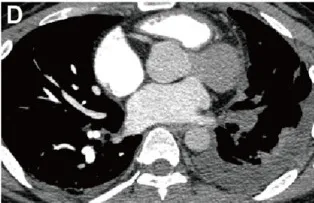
Pulmonary Computed Tomography Angiography| (C, D) December 20-2 - Defects in pulmonary trunks enlarge, extending into the right ventricular outflow tract with progression beyond the left artery.
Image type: radiology (ct)